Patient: sex F, age 58
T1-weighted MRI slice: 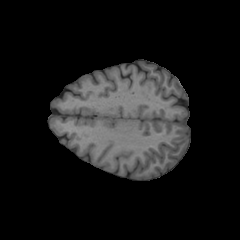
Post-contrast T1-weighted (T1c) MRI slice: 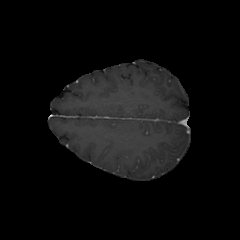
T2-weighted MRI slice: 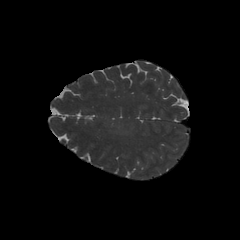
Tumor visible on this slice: no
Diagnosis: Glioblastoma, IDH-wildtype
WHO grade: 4